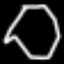
Label: octagon